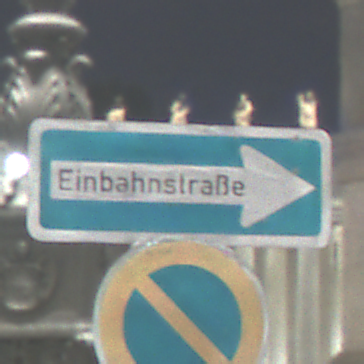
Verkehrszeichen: EinbahnstrasseRechtsweisend
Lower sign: EingeschraenktesHalteverbot
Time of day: Night
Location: Outdoor (Urban)
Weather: PartlyCloudy
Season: NotSpecified
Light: Artificial